Question: This is my data structure on firebase. I am trying to retrieving first entered data based on double query, but unable to see output.

Here is my code
'''
CarNo = findViewById(R.id.etCar);
myref = FirebaseDatabase.getInstance().getReference("message").child("Member");
button.setOnClickListener(new View.OnClickListener() {
@Override
public void onClick(View view) {
String CarNoEntered = CarNo.getText().toString().trim();
Query checkUser = myref.orderByKey().equalTo(CarNoEntered);
checkUser.addListenerForSingleValueEvent(new ValueEventListener() {
@Override
public void onDataChange(@NonNull DataSnapshot Dsnapshot) {
if(Dsnapshot.exists()){
Query lastQ = myref.child(CarNoEntered).orderByKey().limitToFirst(1);
lastQ.addListenerForSingleValueEvent(new ValueEventListener() {
@Override
public void onDataChange(@NonNull DataSnapshot snapshot) {
if (snapshot.exists()){
String CarNum = snapshot.child("carNo").getValue(String.class);
String CarNm = snapshot.child("carName").getValue(String.class);
String CarOwner = snapshot.child("owner").getValue(String.class);
String Address = snapshot.child("address").getValue(String.class);
String Mobile = snapshot.child("mobile").getValue(String.class);
String Email = snapshot.child("email").getValue(String.class);
String dt = snapshot.child("date").getValue(String.class);
String wd = snapshot.child("workDone").getValue(String.class);
}
else{
CarNo.setError("Data not Available");
}}
@Override
public void onCancelled(@NonNull DatabaseError error) {
}
});
}
else{
CarNo.setError("Data not Available");
}
}
@Override
public void onCancelled(@NonNull DatabaseError error) {
}
'''
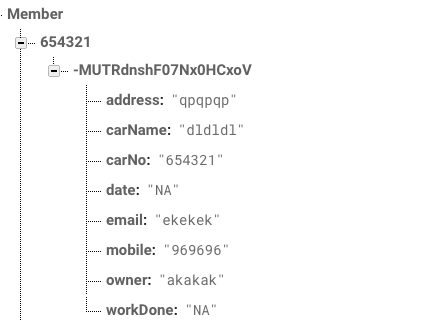
Answer: I see two problems: one just making the code more complex than needed, and one that doesn't work. I'll cover them in turn.
---
There is a need to do 'orderByKey().equalTo(...)', you can just use: 'child(...)' for that.
So:
'''
DatabaseReference userRef = myref.child(CarNoEntered);
'''
You then don't even need to listen for the value, but can query for the child node with:
'''
Query lastQ = userRef.orderByKey().limitToFirst(1)
'''
This is now a query for the first child under 'CarNoEntered'.
---
When you execute a query against the Firebase Database, there will potentially be multiple results. So the snapshot contains a list of those results. Even if there is only a single result, the snapshot will contain a list of one result.
So in your case 'lastQ' returns a list of one result, and you need to handle that list in your 'onDataChange' method, by looping over 'snapshot.getChildren()':
'''
lastQ.addListenerForSingleValueEvent(new ValueEventListener() {
@Override
public void onDataChange(@NonNull DataSnapshot snapshot) {
for (DataSnapshot childSnapshot: snapshot.getChildren()) {
String CarNum = snapshot.child("carNo").getValue(String.class);
String CarNm = snapshot.child("carName").getValue(String.class);
String CarOwner = snapshot.child("owner").getValue(String.class);
String Address = snapshot.child("address").getValue(String.class);
String Mobile = snapshot.child("mobile").getValue(String.class);
String Email = snapshot.child("email").getValue(String.class);
String dt = snapshot.child("date").getValue(String.class);
String wd = snapshot.child("workDone").getValue(String.class);
}
}
@Override
public void onCancelled(@NonNull DatabaseError error) {
throw error.toException(); // never ignore errors
}
});
'''